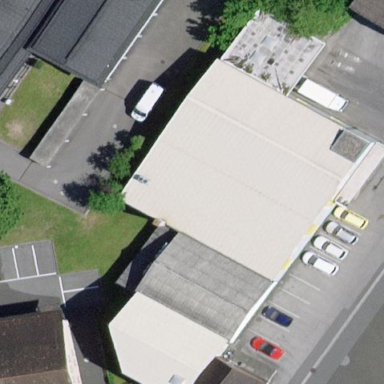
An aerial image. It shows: Convenience shop located in building.